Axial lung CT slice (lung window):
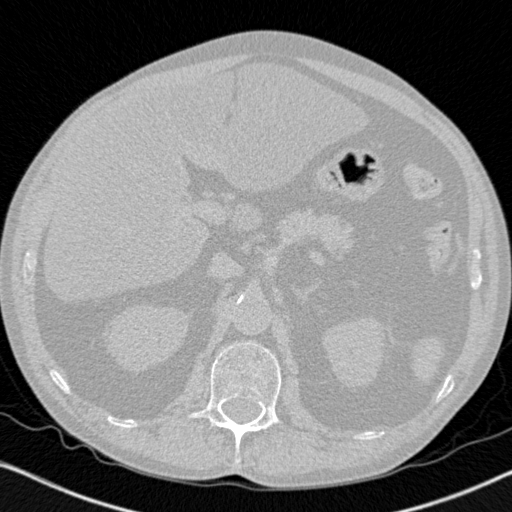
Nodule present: no